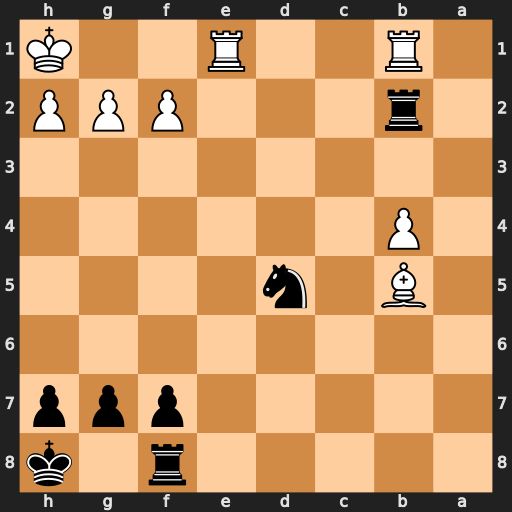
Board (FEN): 5r1k/5ppp/8/1B1n4/1P6/8/1r3PPP/1R2R2K
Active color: b
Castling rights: -
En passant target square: -
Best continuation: Rxb1 Rxb1 Nc3 Re1 Nxb5